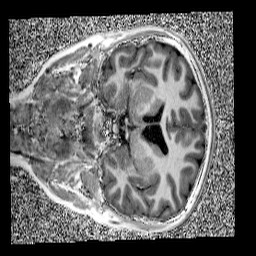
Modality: UNIT1
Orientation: coronal
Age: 11
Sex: male
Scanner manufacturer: siemens
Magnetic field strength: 3 T
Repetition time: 4 s
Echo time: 0.00303 s